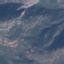
Label: HerbaceousVegetation